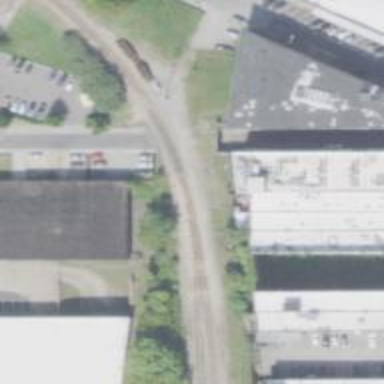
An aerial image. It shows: Abandoned railway.